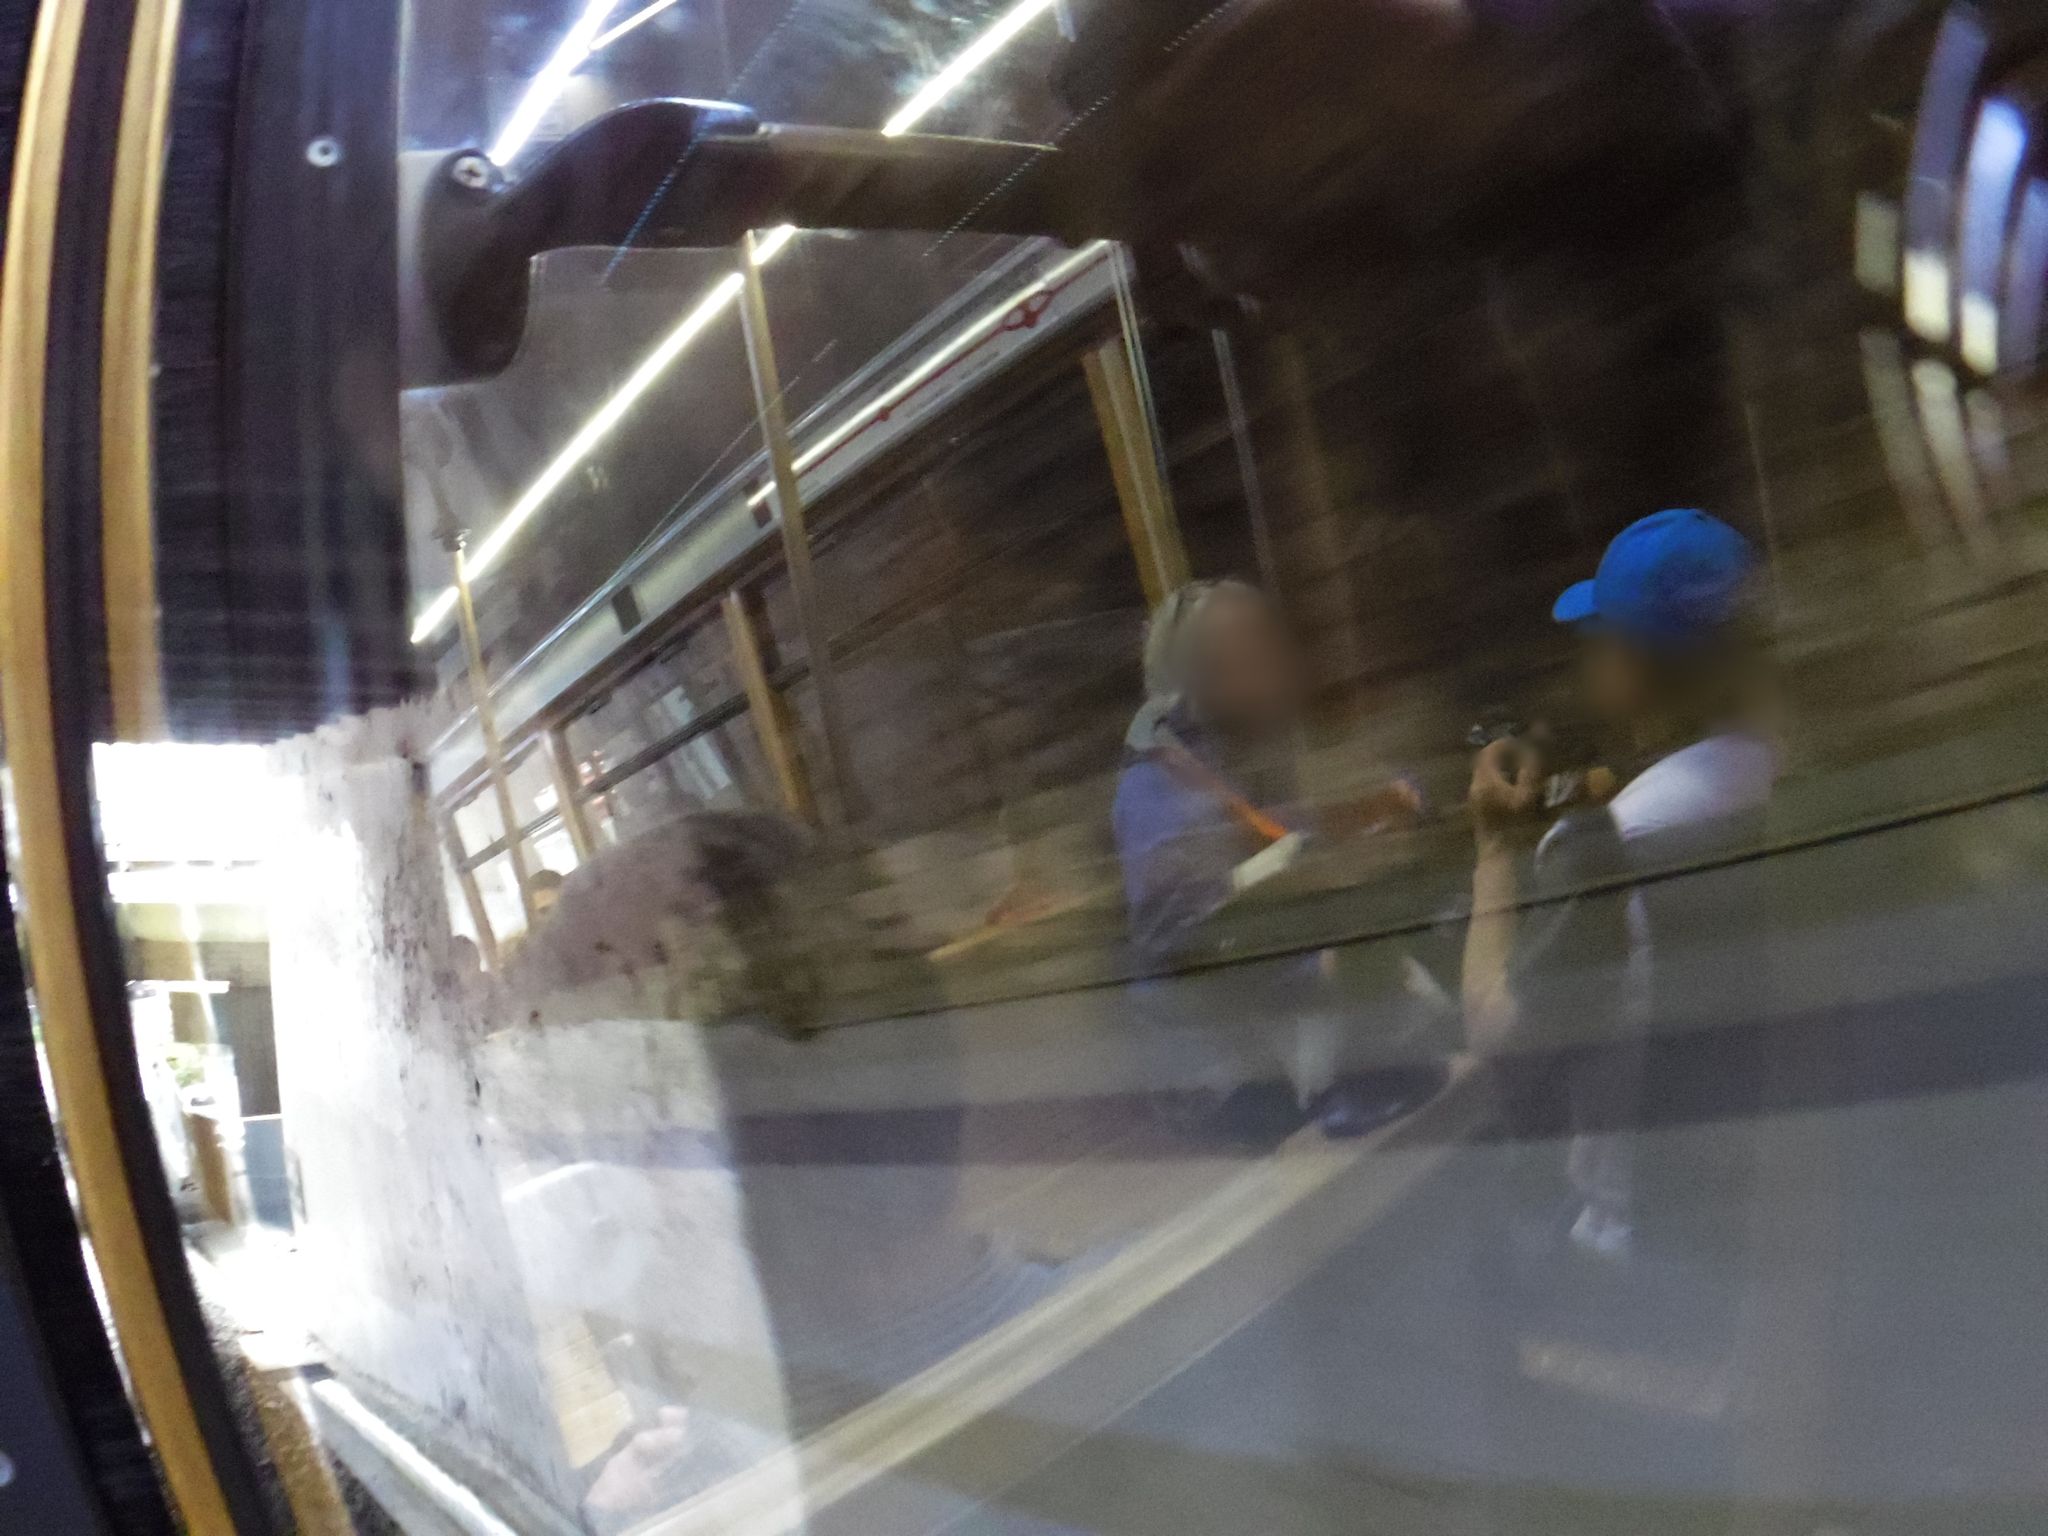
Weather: snowy
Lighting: day
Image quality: slightly poor
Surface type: driving surface
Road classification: steps, service, path
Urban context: urban centre
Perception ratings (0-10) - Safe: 1.38, Lively: 7.67, Beautiful: 9, Boring: 1.84, Depressing: 7.03, Wealthy: 1.82